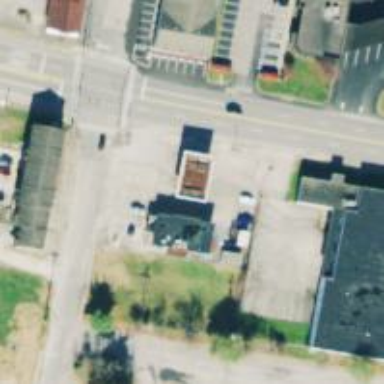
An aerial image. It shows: Convenience shop.